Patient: sex M, age 29
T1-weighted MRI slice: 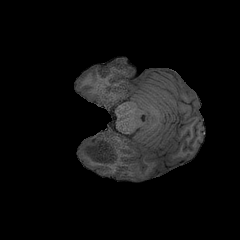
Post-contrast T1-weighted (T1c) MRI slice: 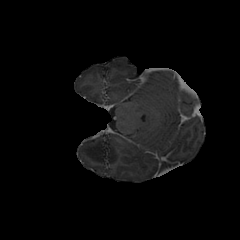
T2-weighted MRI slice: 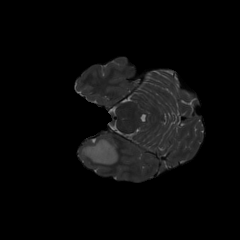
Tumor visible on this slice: yes
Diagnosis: Astrocytoma, IDH-mutant
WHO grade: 2